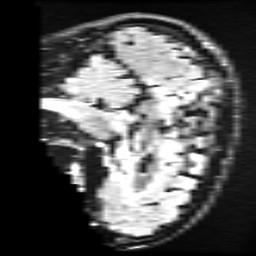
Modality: FLAIR
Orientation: sagittal
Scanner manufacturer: ge
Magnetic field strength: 3 T
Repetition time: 11 s
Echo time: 0.1497 s